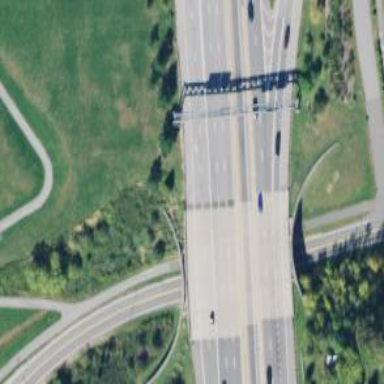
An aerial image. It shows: Trunk highway bridge.